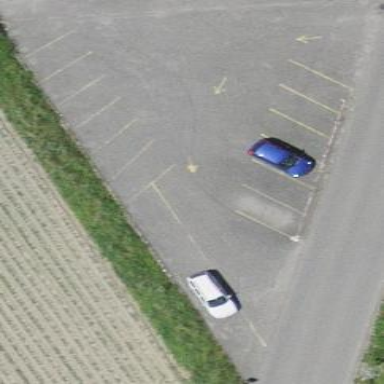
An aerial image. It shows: Parking area.